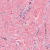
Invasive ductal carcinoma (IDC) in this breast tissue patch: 0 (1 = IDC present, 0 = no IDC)